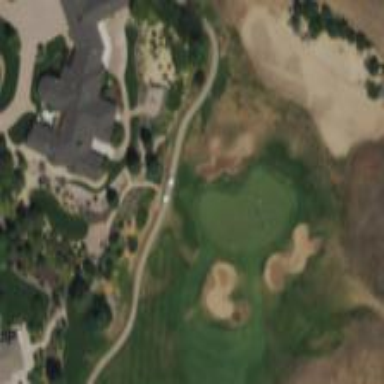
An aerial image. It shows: Golf bunker filled with sandy terrain.